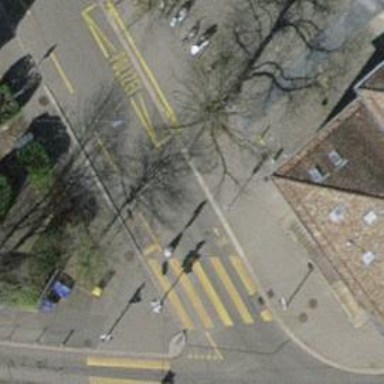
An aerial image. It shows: Bicycle repair station is available.